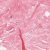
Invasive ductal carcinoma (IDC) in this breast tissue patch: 0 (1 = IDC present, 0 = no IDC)